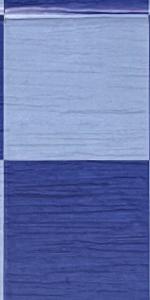
Label: Empty